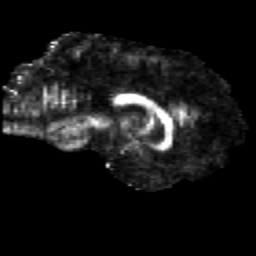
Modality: FA
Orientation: sagittal
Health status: healthy
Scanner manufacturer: siemens
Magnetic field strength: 3 T
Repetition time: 12 s
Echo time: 0.092 s